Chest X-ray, PA view. Patient: 53 years old, sex M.
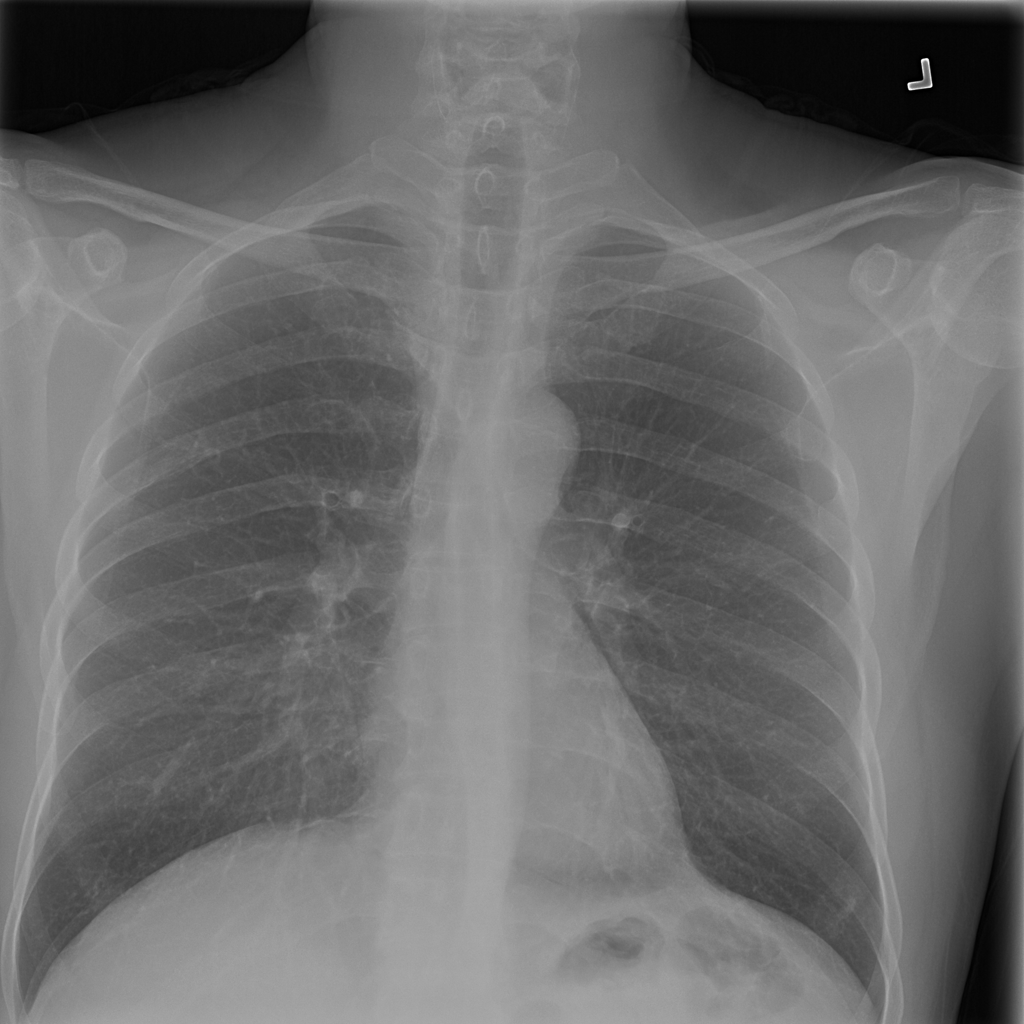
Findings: Infiltration